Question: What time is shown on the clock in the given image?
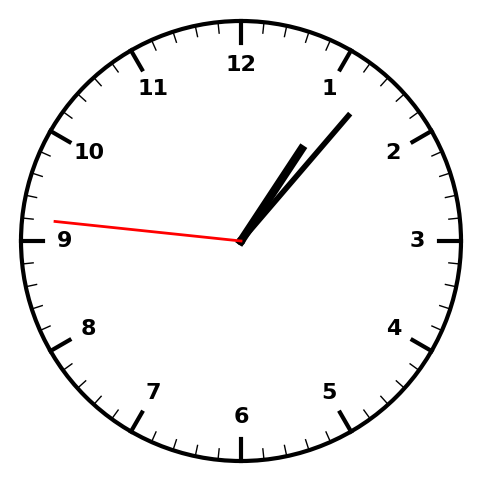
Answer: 01:06:46